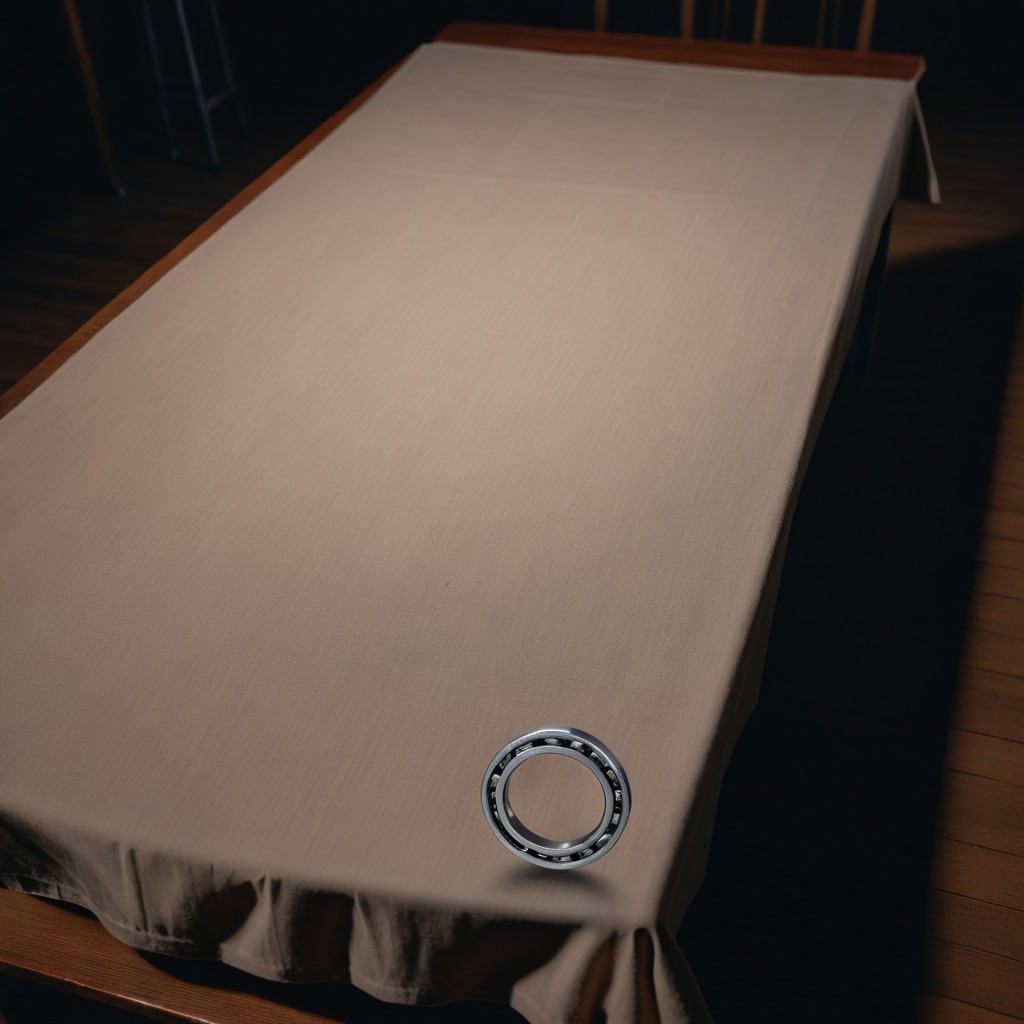
A metal ball bearing is lying on a wooden table inside a workshop at night.